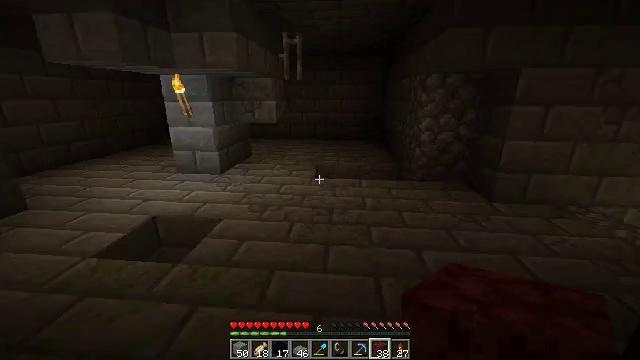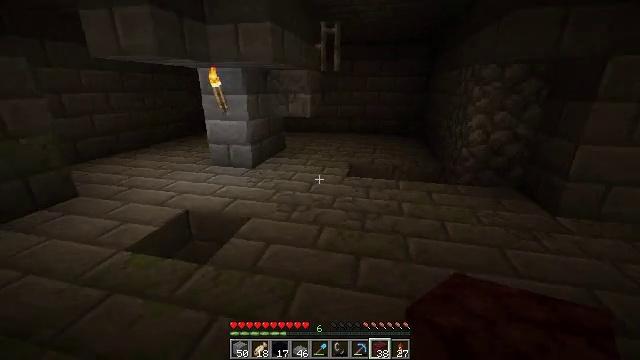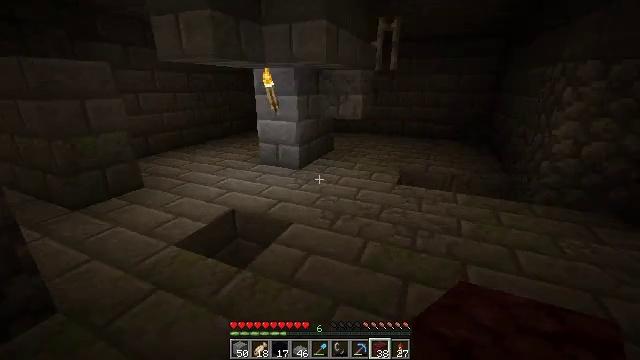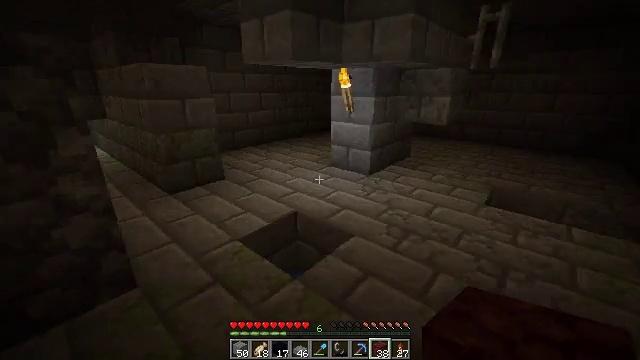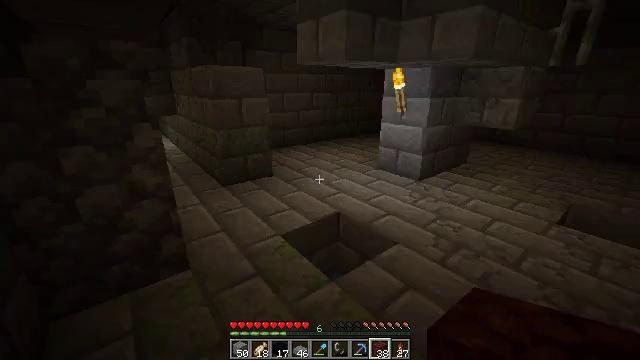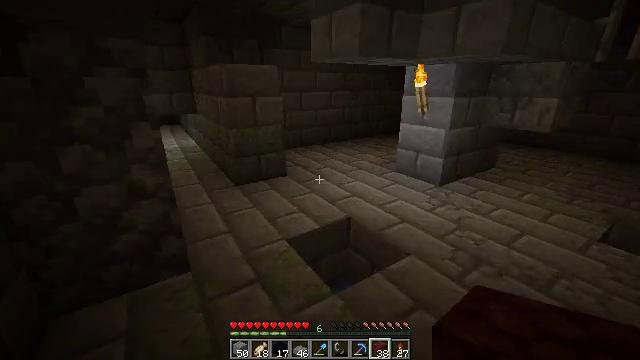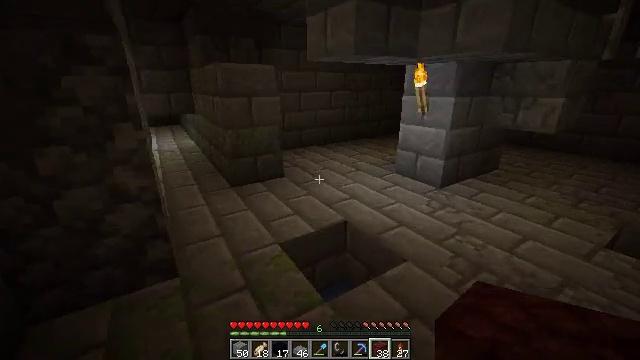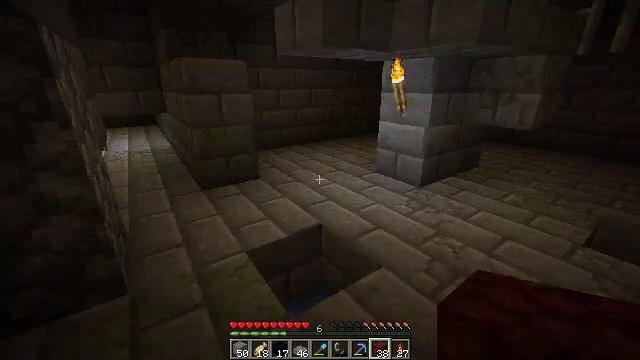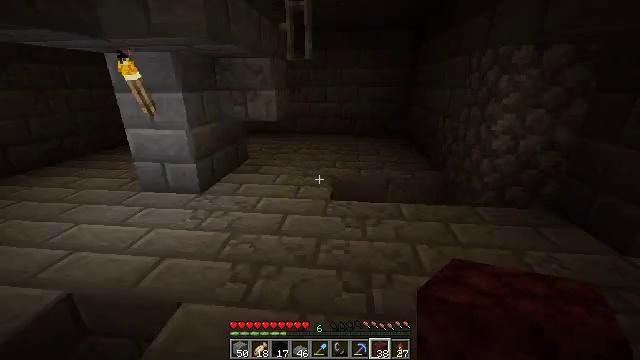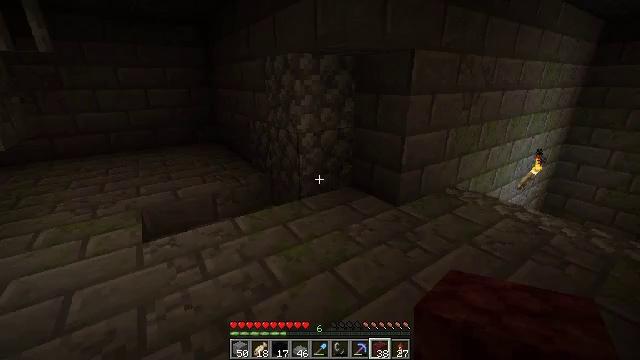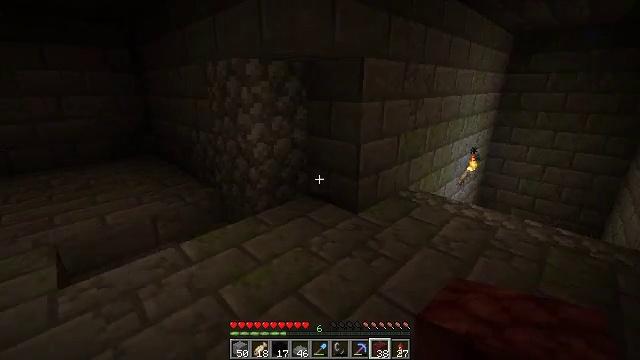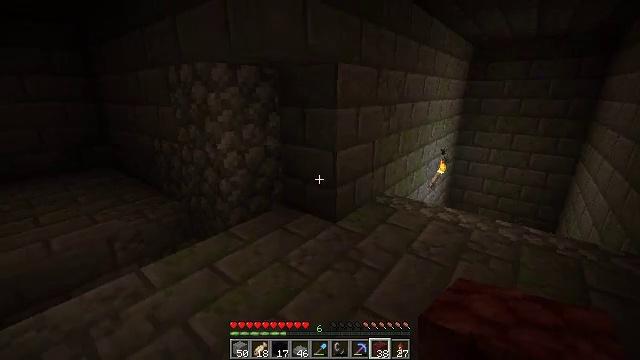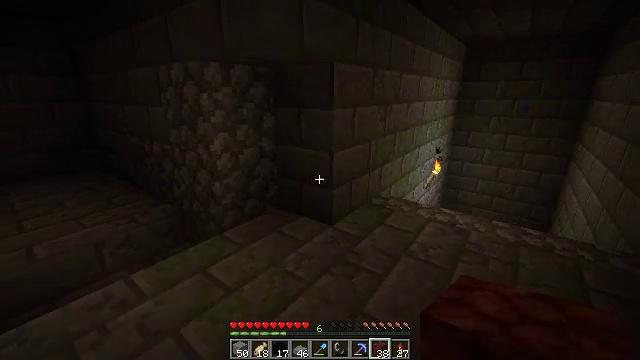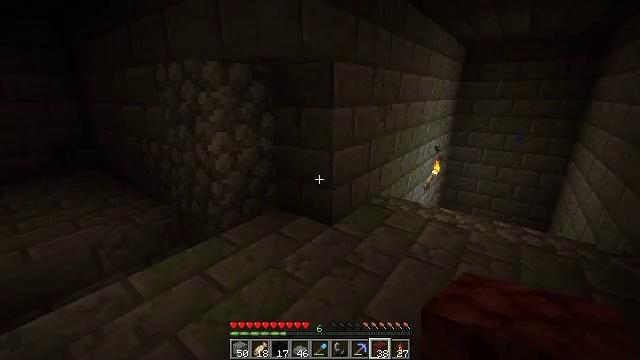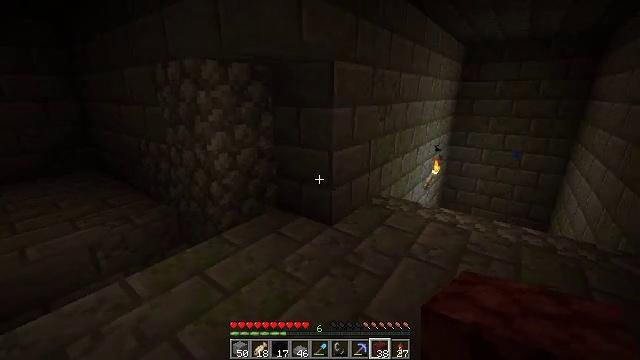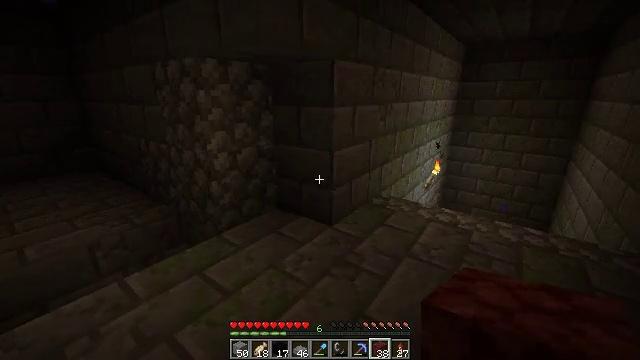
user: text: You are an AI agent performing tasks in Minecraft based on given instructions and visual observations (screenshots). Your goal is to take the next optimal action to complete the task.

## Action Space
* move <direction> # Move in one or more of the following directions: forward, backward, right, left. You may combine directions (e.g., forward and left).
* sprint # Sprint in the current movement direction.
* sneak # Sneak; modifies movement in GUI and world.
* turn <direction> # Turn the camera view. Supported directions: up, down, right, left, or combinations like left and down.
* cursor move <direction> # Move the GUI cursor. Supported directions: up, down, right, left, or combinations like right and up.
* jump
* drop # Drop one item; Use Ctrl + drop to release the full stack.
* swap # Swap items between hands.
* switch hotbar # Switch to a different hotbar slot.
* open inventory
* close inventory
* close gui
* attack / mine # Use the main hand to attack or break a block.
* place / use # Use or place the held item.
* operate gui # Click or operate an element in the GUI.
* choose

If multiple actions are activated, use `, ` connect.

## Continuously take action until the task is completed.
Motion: motion action
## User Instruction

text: Smash the blue concrete to retrieve it.
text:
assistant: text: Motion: move forward, turn left and down
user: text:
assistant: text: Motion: move forward, turn left
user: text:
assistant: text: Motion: move forward and move right, turn left
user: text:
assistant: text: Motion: move forward and move right, turn left
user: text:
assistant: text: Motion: move forward and move right, turn left
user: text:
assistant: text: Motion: move forward and move right
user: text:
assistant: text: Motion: move forward and move right, turn right
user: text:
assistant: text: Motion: move forward, turn right
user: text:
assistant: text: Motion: move forward, turn right
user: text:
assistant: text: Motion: move forward, turn right and up
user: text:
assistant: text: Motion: turn right and up
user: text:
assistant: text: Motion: turn right
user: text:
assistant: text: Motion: no_op
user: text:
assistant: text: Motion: no_op
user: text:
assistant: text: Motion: no_op
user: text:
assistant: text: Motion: no_op
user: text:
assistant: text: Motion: turn right
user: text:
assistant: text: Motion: move forward, turn right and down
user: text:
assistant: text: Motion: move forward, turn right and down
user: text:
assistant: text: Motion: move forward, turn right and down
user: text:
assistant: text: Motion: move forward, turn right
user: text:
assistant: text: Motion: move forward, turn right
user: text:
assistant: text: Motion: move forward
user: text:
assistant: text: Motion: move forward, turn down
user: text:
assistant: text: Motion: move forward, turn right and down
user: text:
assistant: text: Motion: move forward, turn down
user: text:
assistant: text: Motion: move forward
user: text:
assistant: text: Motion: move forward
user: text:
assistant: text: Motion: move forward
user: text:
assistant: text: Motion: move forward